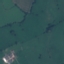
Land use / land cover: Pasture